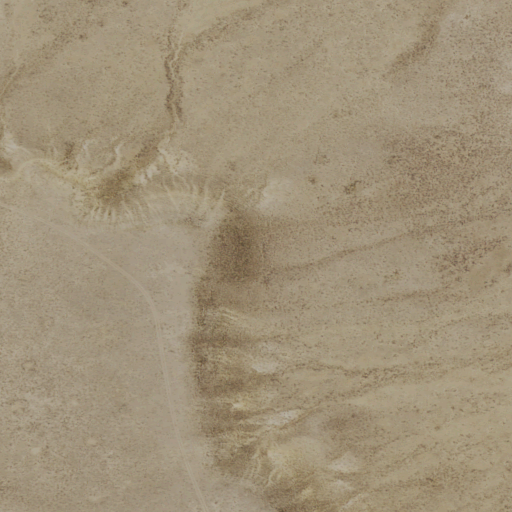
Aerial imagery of mountain in Wyoming named Sugar Loaf containing only shrub